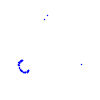
Particle: proton